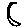
Label: moon